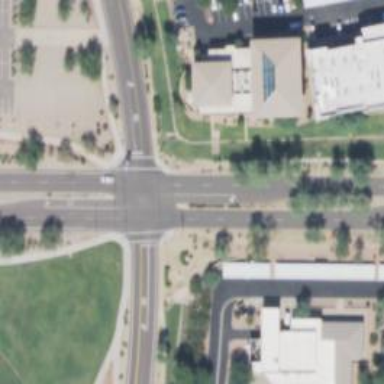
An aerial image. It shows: Solid stop line on the road.